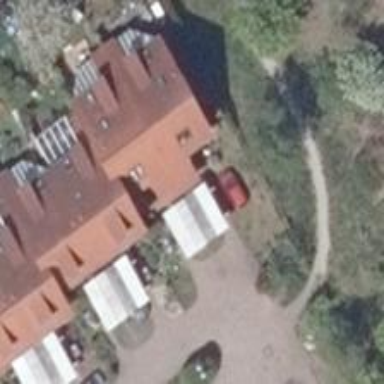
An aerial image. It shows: Terrace building.